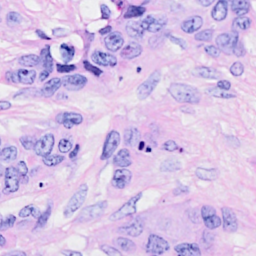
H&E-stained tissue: Breast